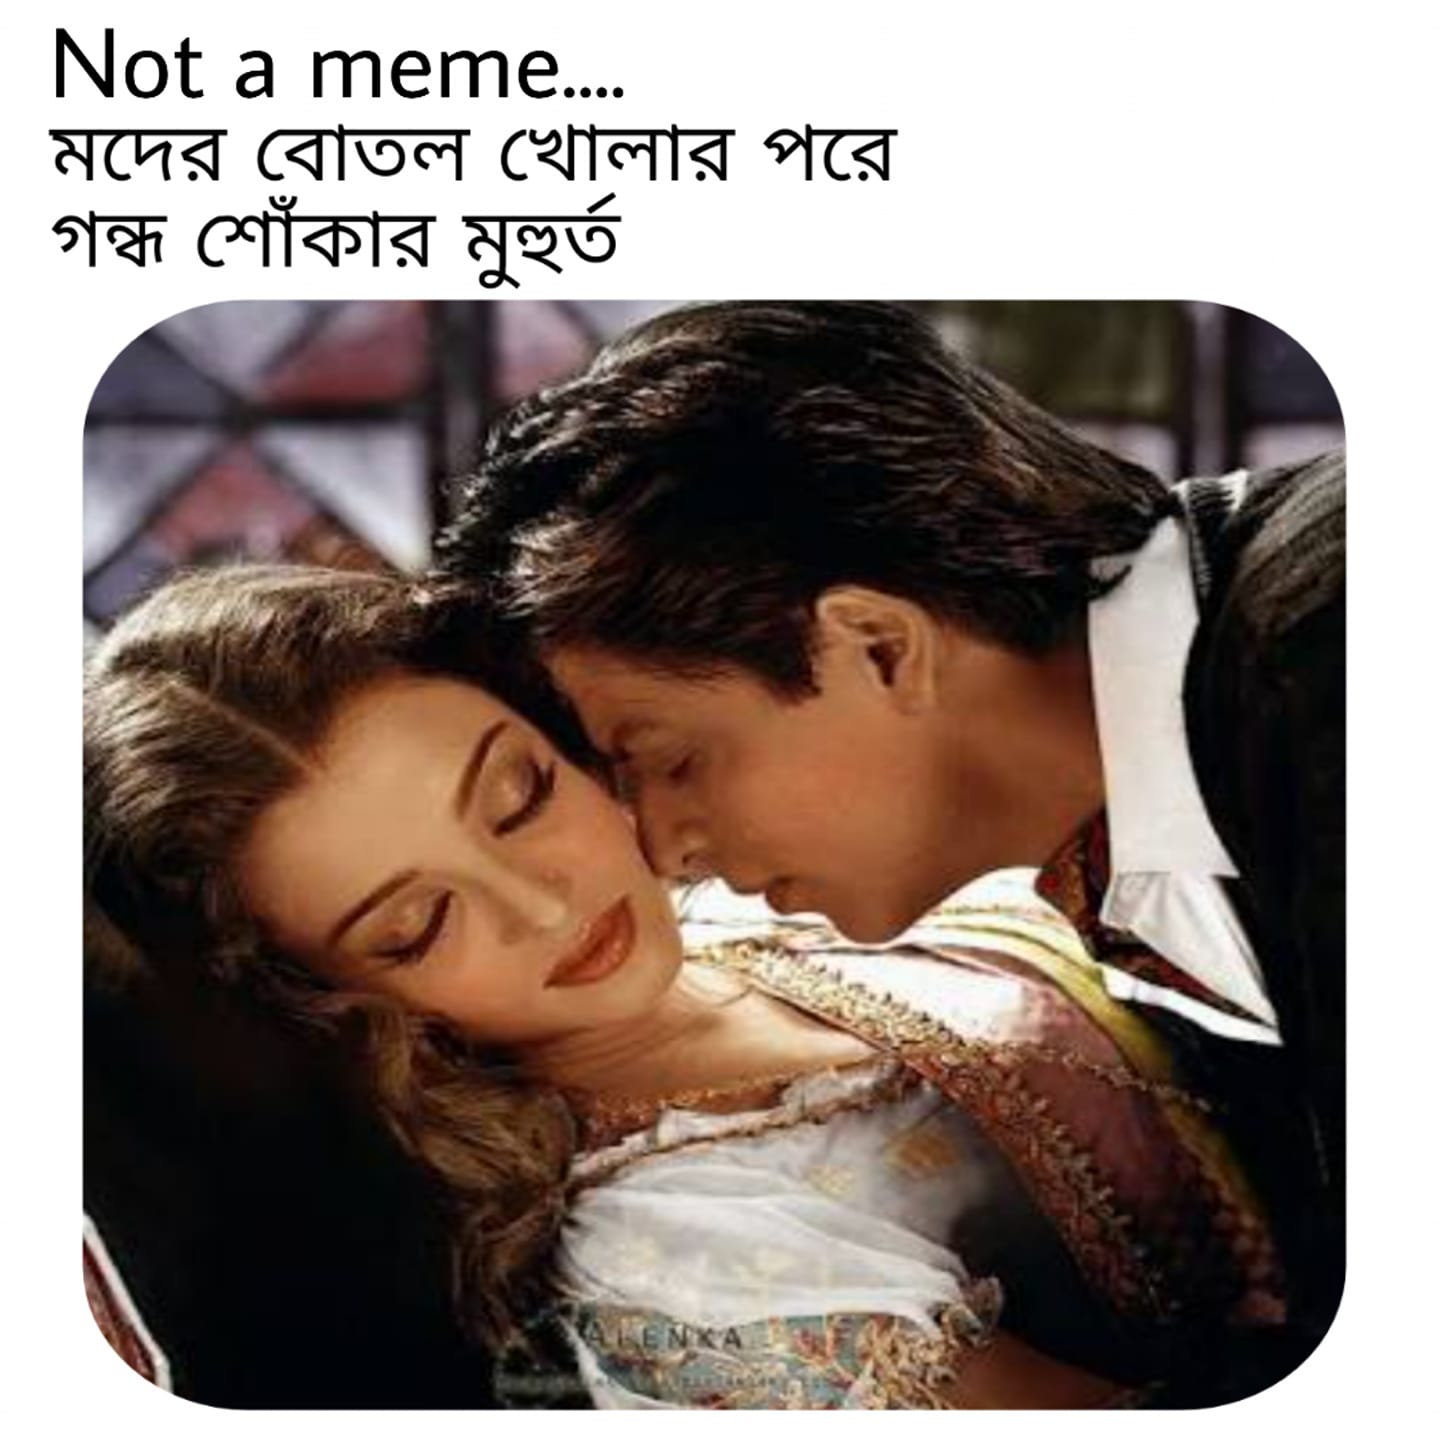
Caption: মদের বোতল খোলার পরে গন্ধ শোঁকার মুহুর্ত
Label: non-hate